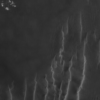
Label: not_dusty